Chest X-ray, PA view. Patient: 34 years old, sex F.
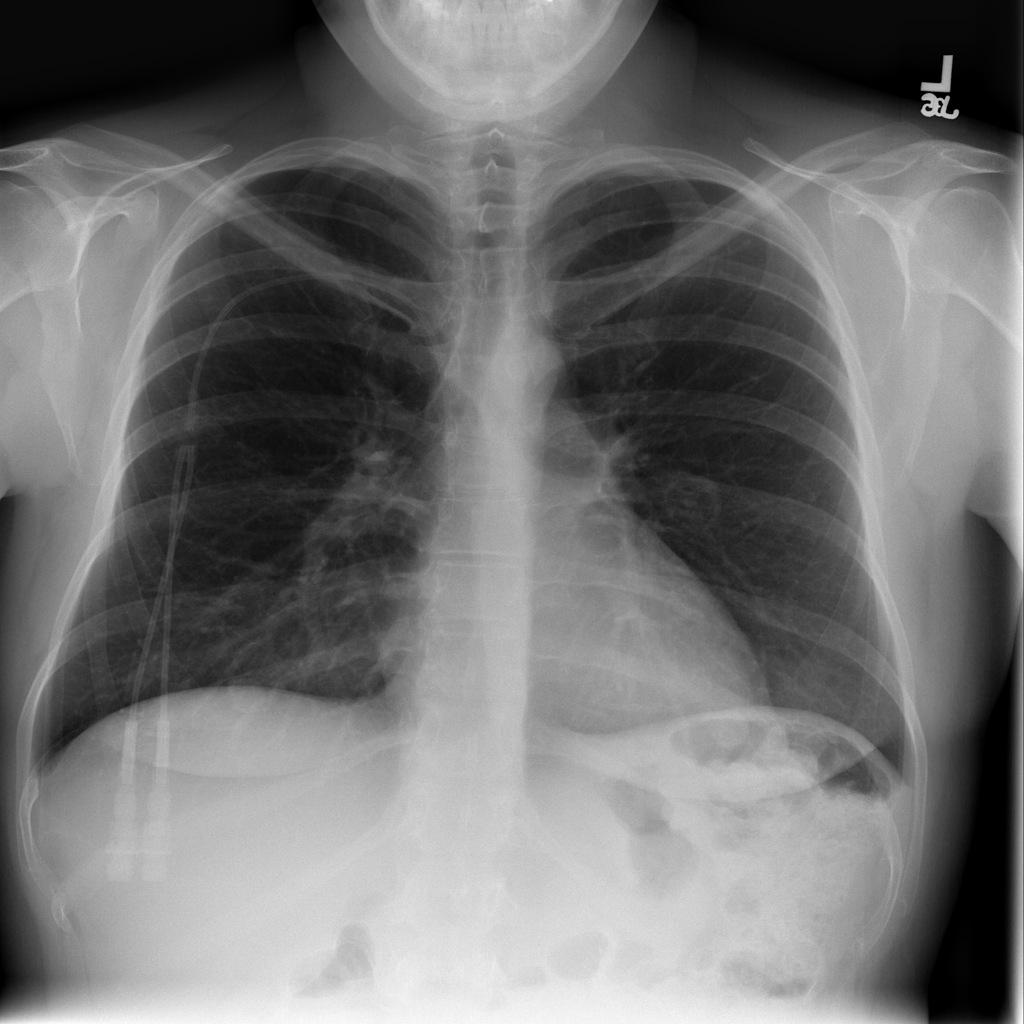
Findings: No Finding